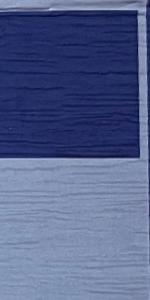
Label: Empty